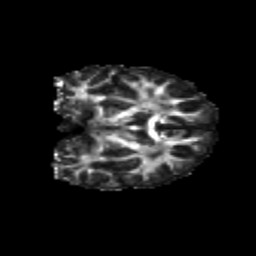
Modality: FA
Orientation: coronal
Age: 10
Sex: female
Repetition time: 9.512 s
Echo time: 0.089 s